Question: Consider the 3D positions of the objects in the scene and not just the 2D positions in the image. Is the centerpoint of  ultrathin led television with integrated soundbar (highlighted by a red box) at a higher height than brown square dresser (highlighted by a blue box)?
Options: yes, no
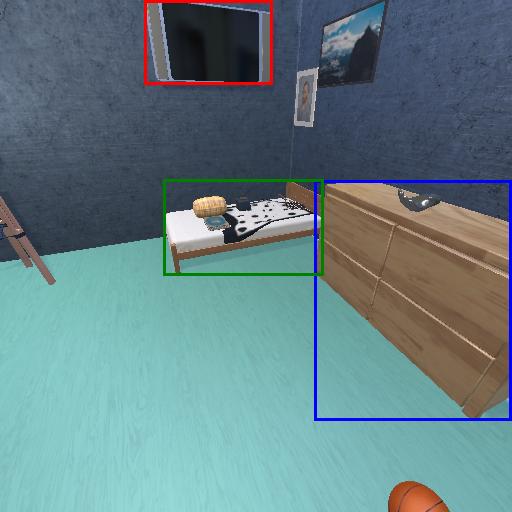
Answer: yes